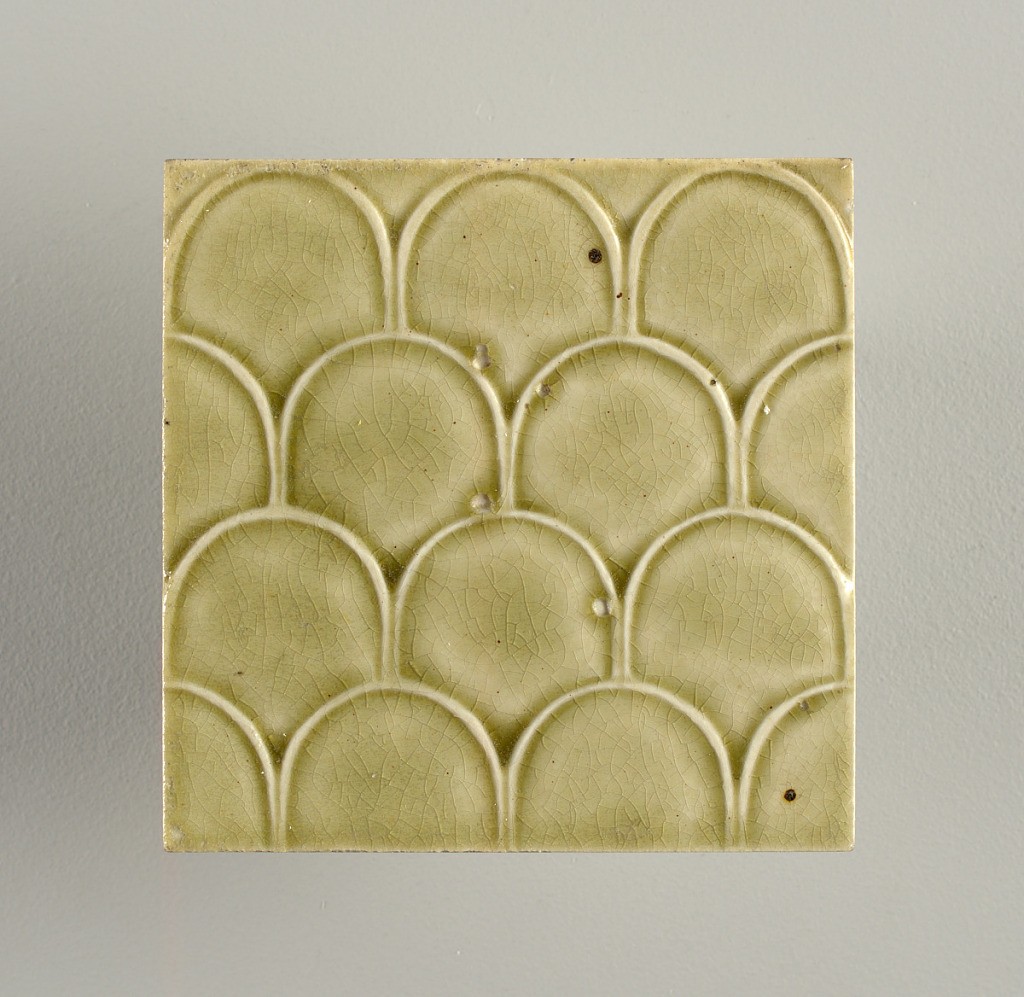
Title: Tile
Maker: J.G. & J.F. Low Art Tile Works, 1883 – 1902
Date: late 19th–early 20th century
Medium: Glazed stoneware
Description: Square molded tile of white clay, impressed on the back with inscription: "J. & J.G. Low, Patent art Tile Works, Chelsea Mass. U.S.A., copyright 1881 by J. & J.G. Low". Face of tile is stamped with imbricated scale pattern, glazed with a green crackle glaze.